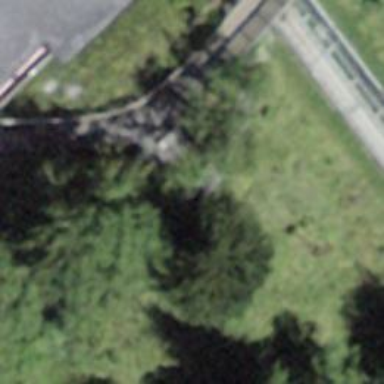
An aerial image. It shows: Bench.